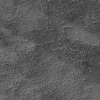
Atmospheric dust classification: not_dusty